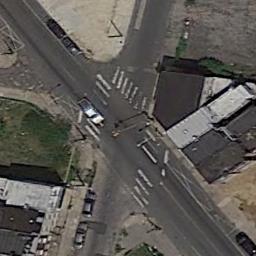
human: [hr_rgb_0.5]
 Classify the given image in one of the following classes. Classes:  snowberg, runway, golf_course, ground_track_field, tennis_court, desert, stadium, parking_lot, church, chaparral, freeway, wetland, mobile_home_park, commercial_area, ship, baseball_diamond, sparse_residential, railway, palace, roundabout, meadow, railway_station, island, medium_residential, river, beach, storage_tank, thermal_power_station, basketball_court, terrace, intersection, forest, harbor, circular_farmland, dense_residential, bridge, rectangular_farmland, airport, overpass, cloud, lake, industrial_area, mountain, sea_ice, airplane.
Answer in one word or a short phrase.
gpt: intersection